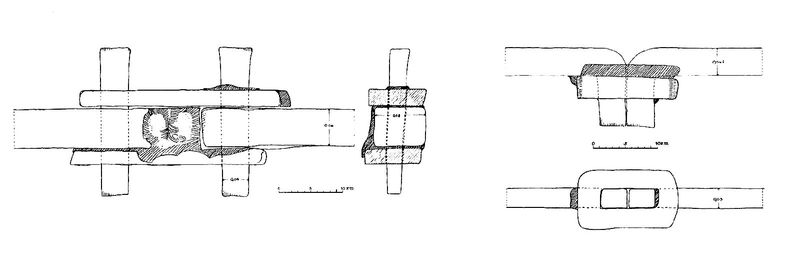
Titel: Pfalzkapelle (Münster, bzw. Dom) in Aachen
Standort: Aachen, Aachener Dom (EU - D)
Schlagwörter: weiß, schwarz, zeichnung, architektur, verbindung, blatt, papier, graphik, balken, schmiedeeisen, druck, schnitt, schraffur, schwarzweiß, konstruktion, querschnitt, bau, gelenk, riss, grundriss, massstab, bauzeichnung, masstab, maß, anleitung, vermessung, teichnung, bauanleitung, technische zeichnung, größe, oberansicht, propfen, zugstab